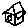
Label: house